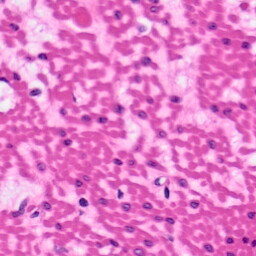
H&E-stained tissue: Pancreatic